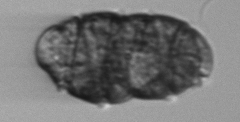
Label: Margalefidinium